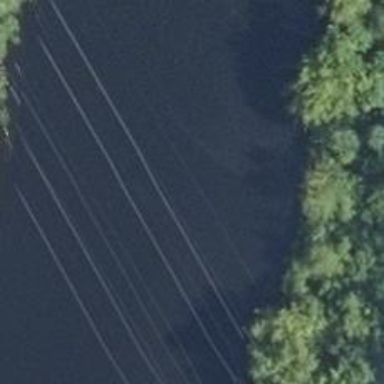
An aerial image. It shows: Obstacle in the form of line.